Question: My question is, how can I run 2 different "Execute SQL script" steps, so that they both run in one same session, not in 2 different?
In my transformation, I need to run one sql script at the very beginning of transformation process, to permit modifications on table. Then, I extract data from one database, manipulate them, and based on results I need to call some procedure (using another sql script) to update status of transformation in. I can't update status, if the first sql is not executed, and permission not granted.
Searches give me only 2 results:
1. Select "unique connections" in transformations settings. This is not applicable, because it's available only in older versions of kettle.
2. Select "make the transformation database transactional" - actually same thing as first one (new name of older property in new kettle). Seems like this is not actually what I want, because it doesn't work as I expect.
I'm working with Oracle database and kettle 5.1.0.

In this picture, I have 2 "Execute SQL script" steps in sequence, blocked by appropriate steps. Seems like this scripts executed in 2 different database connections (sessions), so second one doesn't see the effect of first one.
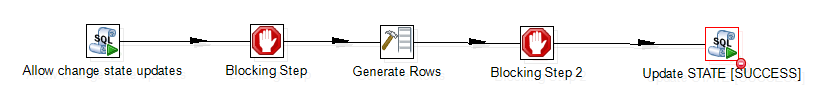
Answer: Main point was at "Execute for each row?" option of "Execute SQL statement" step. This option slightly changes the behaviour of the step. Pentaho wiki for this step says "Select this option to execute the SQL for each incoming row. In this case paramters can be used. ". Exactly what I needed. But I'm wondering, why developers put 2 different functions into one option?